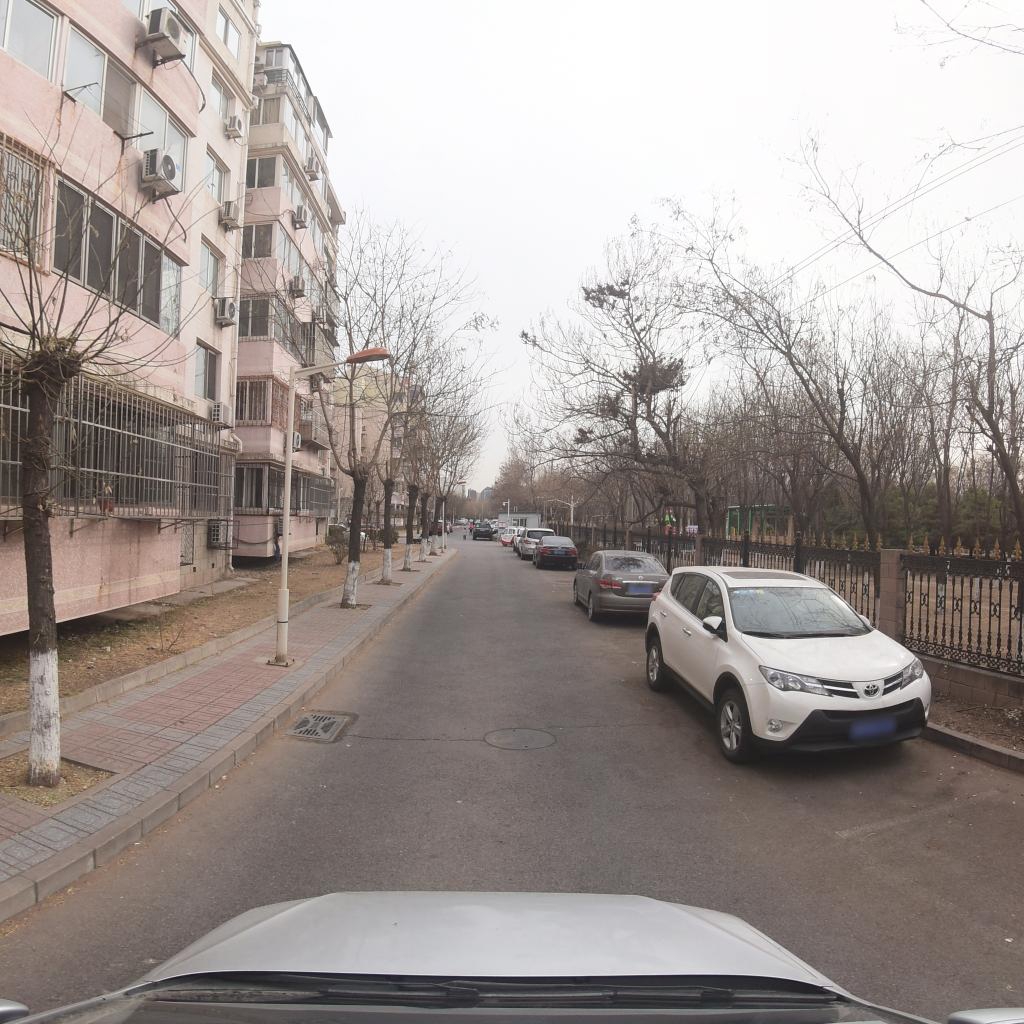
Region: Fengtai
Road damage annotations: transverse crack, transverse crack, manhole cover